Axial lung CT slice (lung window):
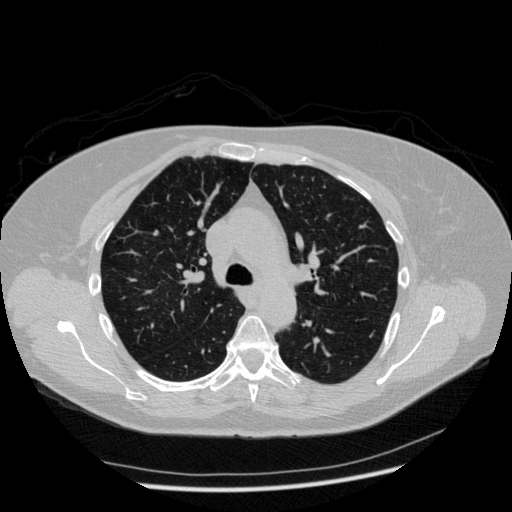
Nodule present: no